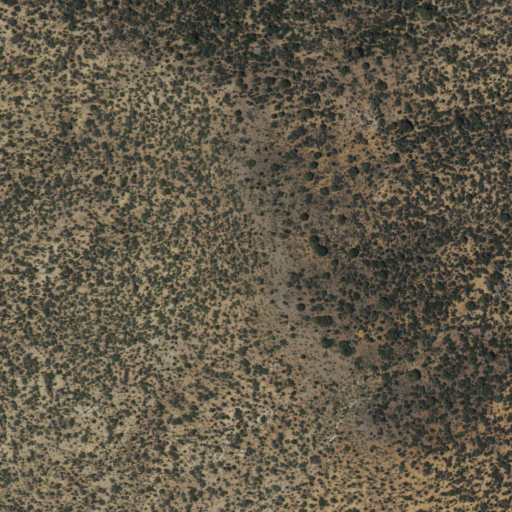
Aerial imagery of mountain in New Mexico named Hornbrook Mountain containing evergreen forest and shrub